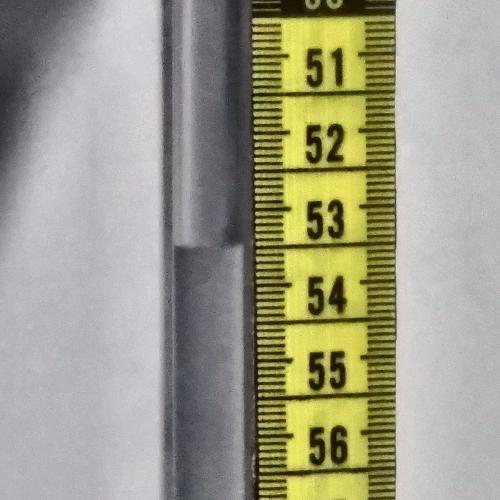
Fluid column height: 53.5 cm